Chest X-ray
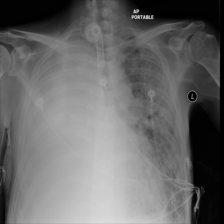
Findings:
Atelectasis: negative
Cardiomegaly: negative
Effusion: negative
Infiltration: positive
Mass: negative
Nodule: negative
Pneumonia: negative
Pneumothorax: negative
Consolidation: negative
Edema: negative
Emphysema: negative
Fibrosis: negative
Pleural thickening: negative
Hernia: negative